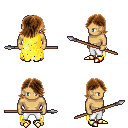
a pixel art fantasy rpg character, male body template, human, tanned skin, yellow tattered cape, white pants, brown swoop hairstyle, bracelets, gold boots, spear, four views (front, back, left, right), 2x2 character sprite sheet, small pixel art, hard edges, no anti-aliasing